Field crop: tomato
Growth stage: 1
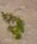
Species: portulaca